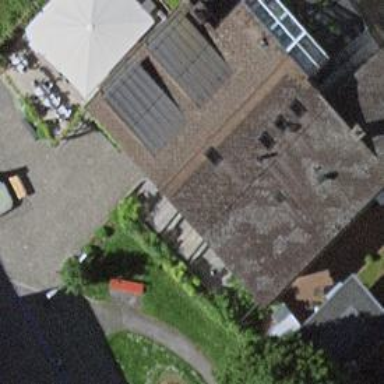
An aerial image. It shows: Restaurant.